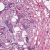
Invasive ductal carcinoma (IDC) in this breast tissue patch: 1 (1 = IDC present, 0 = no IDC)